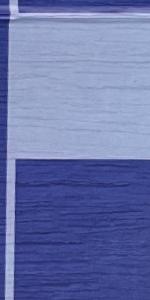
Label: Empty